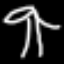
Label: palm tree